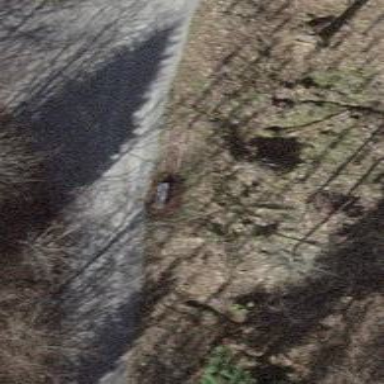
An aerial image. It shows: Brown bench in the vicinity.